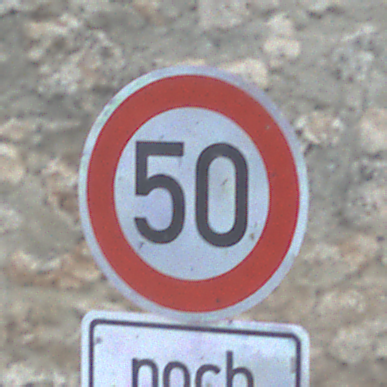
Verkehrszeichen: Geschwindigkeit50
Zusatzzeichen unten: LaengeEinerStrecke3
Umgebung: Outdoor, Suburban
Tageszeit: MorningAfternoon
Wetter: PartlyCloudy
Licht: Natural
Jahreszeit: NotSpecified
Kontrast: LowContrast